Field crop: maize
Growth stage: 2
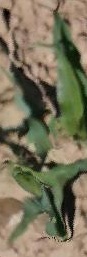
Species: maize